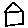
Label: house